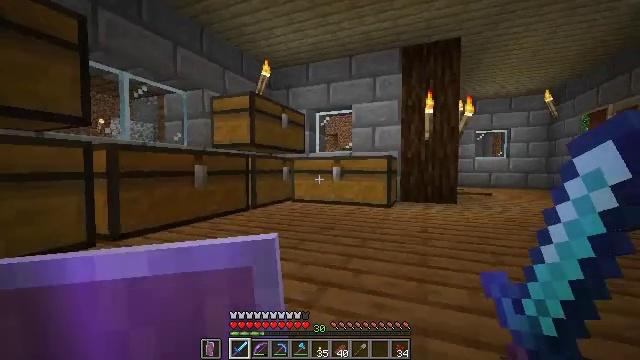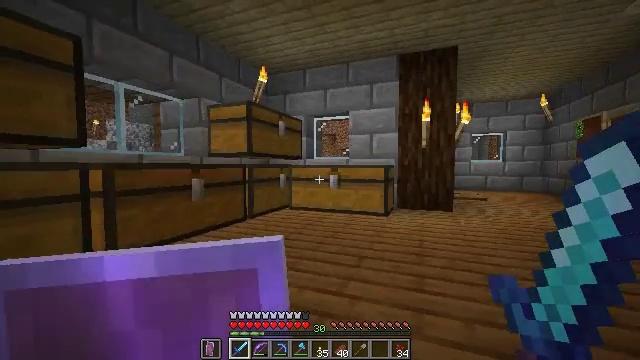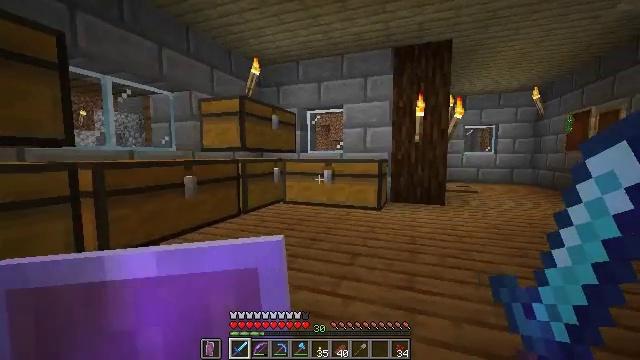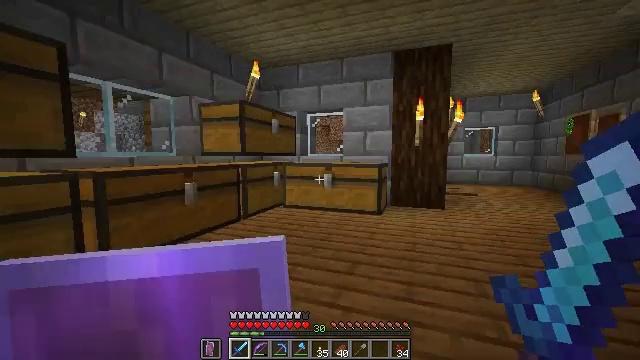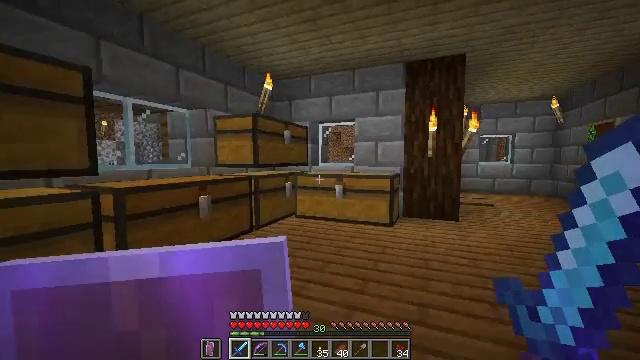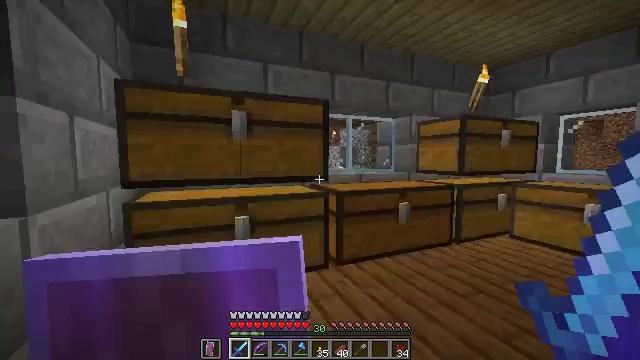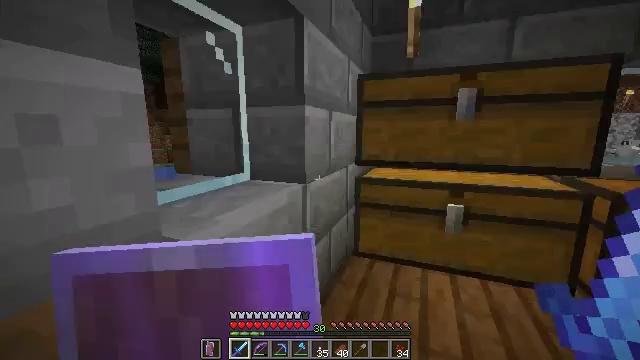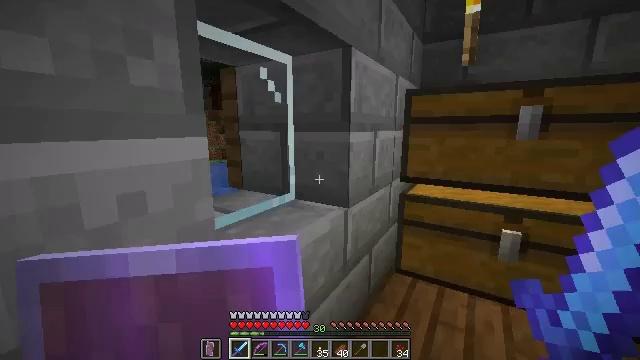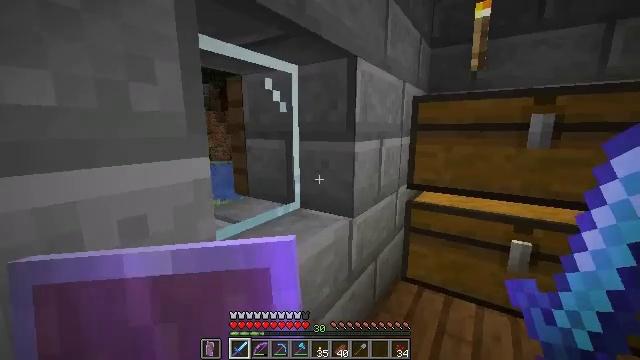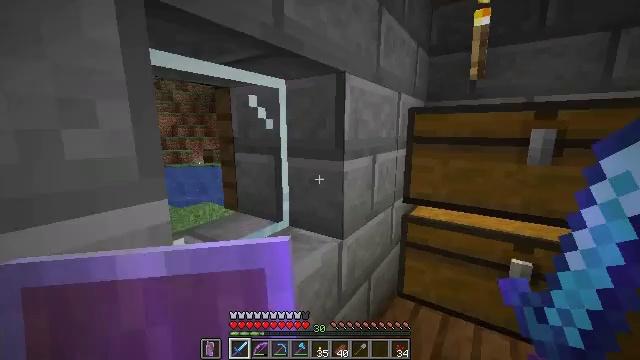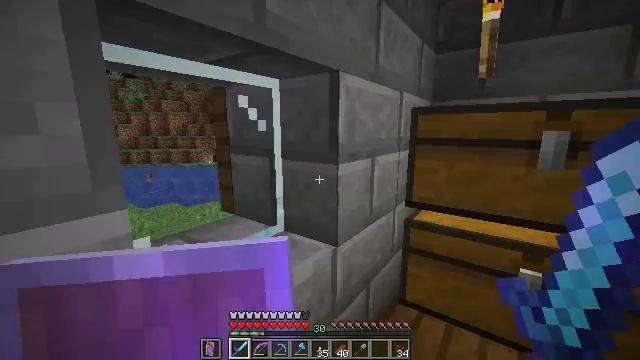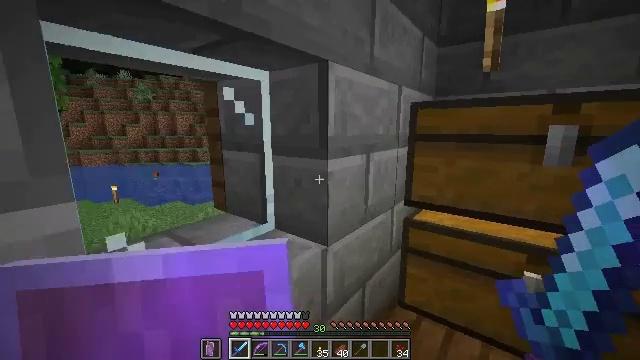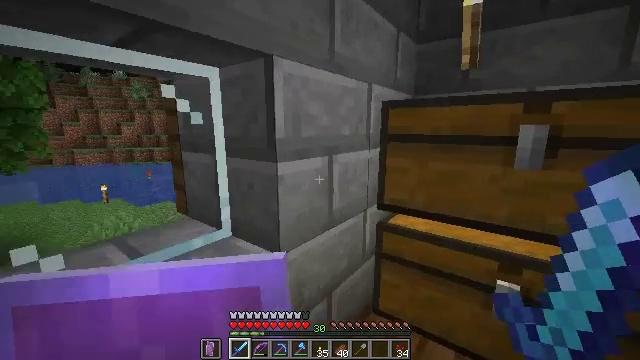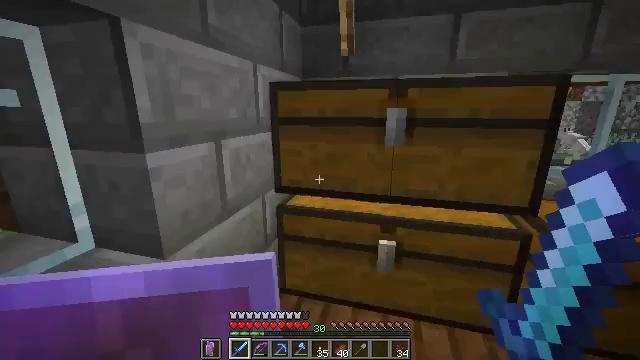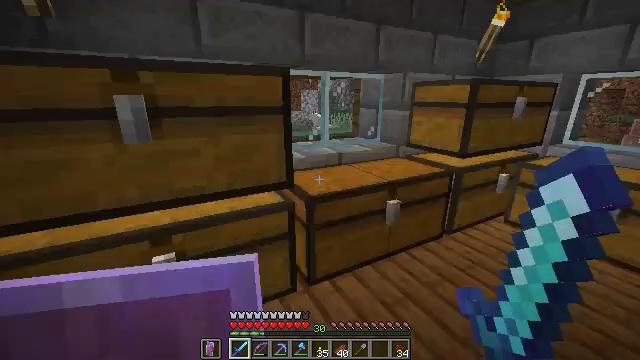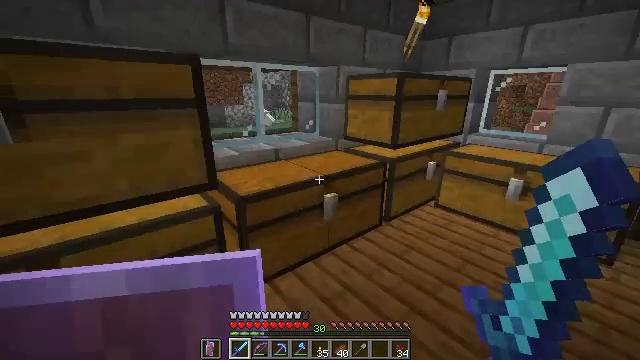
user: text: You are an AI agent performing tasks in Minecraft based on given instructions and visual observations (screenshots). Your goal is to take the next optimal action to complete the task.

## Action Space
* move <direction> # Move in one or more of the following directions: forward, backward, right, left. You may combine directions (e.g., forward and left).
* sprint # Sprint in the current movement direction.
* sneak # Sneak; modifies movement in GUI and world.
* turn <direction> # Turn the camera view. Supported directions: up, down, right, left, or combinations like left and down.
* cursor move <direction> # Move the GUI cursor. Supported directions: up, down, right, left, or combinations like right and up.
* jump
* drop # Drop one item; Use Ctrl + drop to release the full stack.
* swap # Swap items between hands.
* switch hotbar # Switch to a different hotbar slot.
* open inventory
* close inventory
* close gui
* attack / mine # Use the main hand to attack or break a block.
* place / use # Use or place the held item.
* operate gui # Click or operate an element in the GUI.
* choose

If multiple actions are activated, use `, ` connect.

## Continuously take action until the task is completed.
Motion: motion action
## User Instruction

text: Put blaze rod and cobblestones in the crafting grid to make a brewing stand.
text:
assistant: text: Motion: move forward and move right, jump
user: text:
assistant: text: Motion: move forward, turn right and down, jump
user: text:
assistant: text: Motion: move forward, jump
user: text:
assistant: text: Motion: move forward, turn left and up, jump
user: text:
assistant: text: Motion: move forward and move right, turn left, jump
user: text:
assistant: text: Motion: move forward and move right, turn left and down, jump
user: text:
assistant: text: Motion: move forward and move right, turn left, jump
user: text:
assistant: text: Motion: move right, turn left, jump
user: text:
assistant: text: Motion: move right, jump
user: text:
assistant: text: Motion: move right, turn left
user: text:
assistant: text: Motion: move right, turn left
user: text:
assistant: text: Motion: move right
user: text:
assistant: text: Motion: move right, turn right and down
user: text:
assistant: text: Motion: move right, turn right and down
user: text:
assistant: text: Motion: move right, turn right and down
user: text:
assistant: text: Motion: move forward and move right, turn right and down
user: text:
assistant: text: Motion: move forward and move right, turn right and down
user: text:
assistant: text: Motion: move forward and move right, turn right and down
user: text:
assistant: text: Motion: move forward and move right
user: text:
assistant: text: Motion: move right, turn left and up
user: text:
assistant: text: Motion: turn left and up
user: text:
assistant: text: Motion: move forward, turn left
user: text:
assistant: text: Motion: move forward and move left, turn left
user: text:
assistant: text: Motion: move forward and move left
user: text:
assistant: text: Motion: move forward and move left, turn right and up
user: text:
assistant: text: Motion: move forward, turn left
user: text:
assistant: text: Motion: move forward
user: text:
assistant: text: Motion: move forward, sneak, turn right and up
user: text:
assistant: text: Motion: move forward, sneak, turn up
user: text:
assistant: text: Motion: move forward, sneak, turn left and up